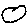
Label: circle